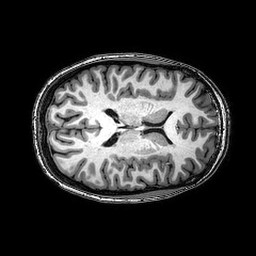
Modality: T1w
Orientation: axial
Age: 22
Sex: female
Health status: healthy
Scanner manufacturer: philips
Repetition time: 0.008168 s
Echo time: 0.00374 s